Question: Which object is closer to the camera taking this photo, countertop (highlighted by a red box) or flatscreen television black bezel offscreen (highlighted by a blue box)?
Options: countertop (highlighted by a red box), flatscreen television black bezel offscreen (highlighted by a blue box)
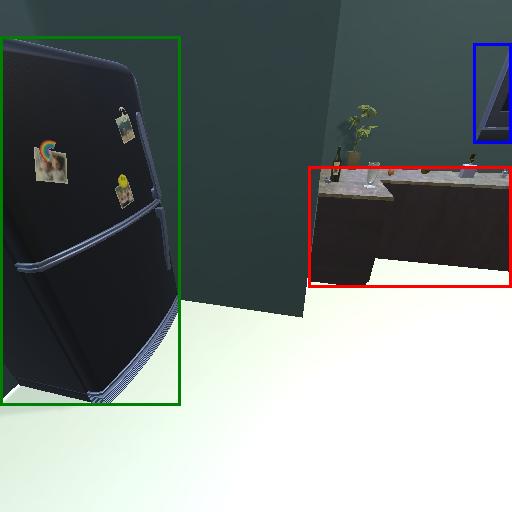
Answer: countertop (highlighted by a red box)